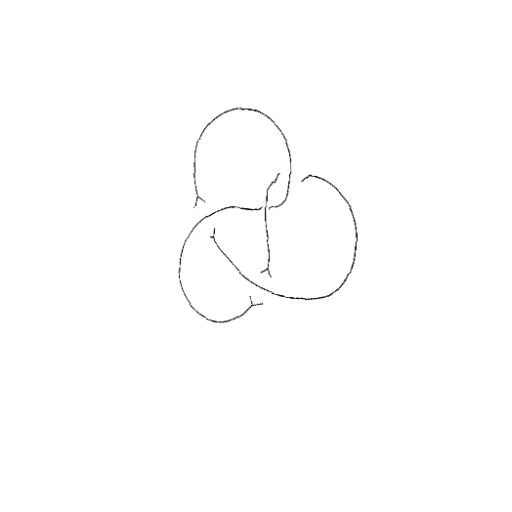
Crossing number: 4